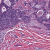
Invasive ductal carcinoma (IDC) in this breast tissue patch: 1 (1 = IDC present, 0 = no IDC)